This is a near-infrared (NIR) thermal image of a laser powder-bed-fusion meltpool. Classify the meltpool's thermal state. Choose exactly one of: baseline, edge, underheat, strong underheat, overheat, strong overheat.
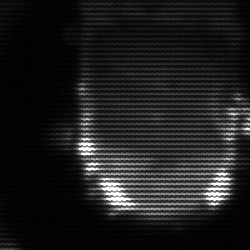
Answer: baseline